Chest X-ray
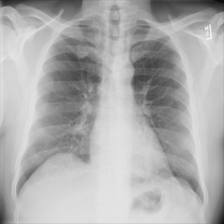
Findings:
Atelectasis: negative
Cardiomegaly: negative
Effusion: negative
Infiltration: positive
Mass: negative
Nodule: negative
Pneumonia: negative
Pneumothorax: negative
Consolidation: negative
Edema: negative
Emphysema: negative
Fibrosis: positive
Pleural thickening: negative
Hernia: negative